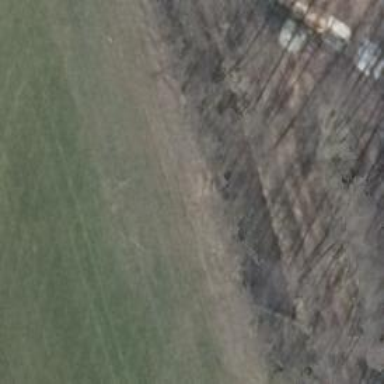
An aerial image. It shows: Row of deciduous broadleaved trees.